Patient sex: M
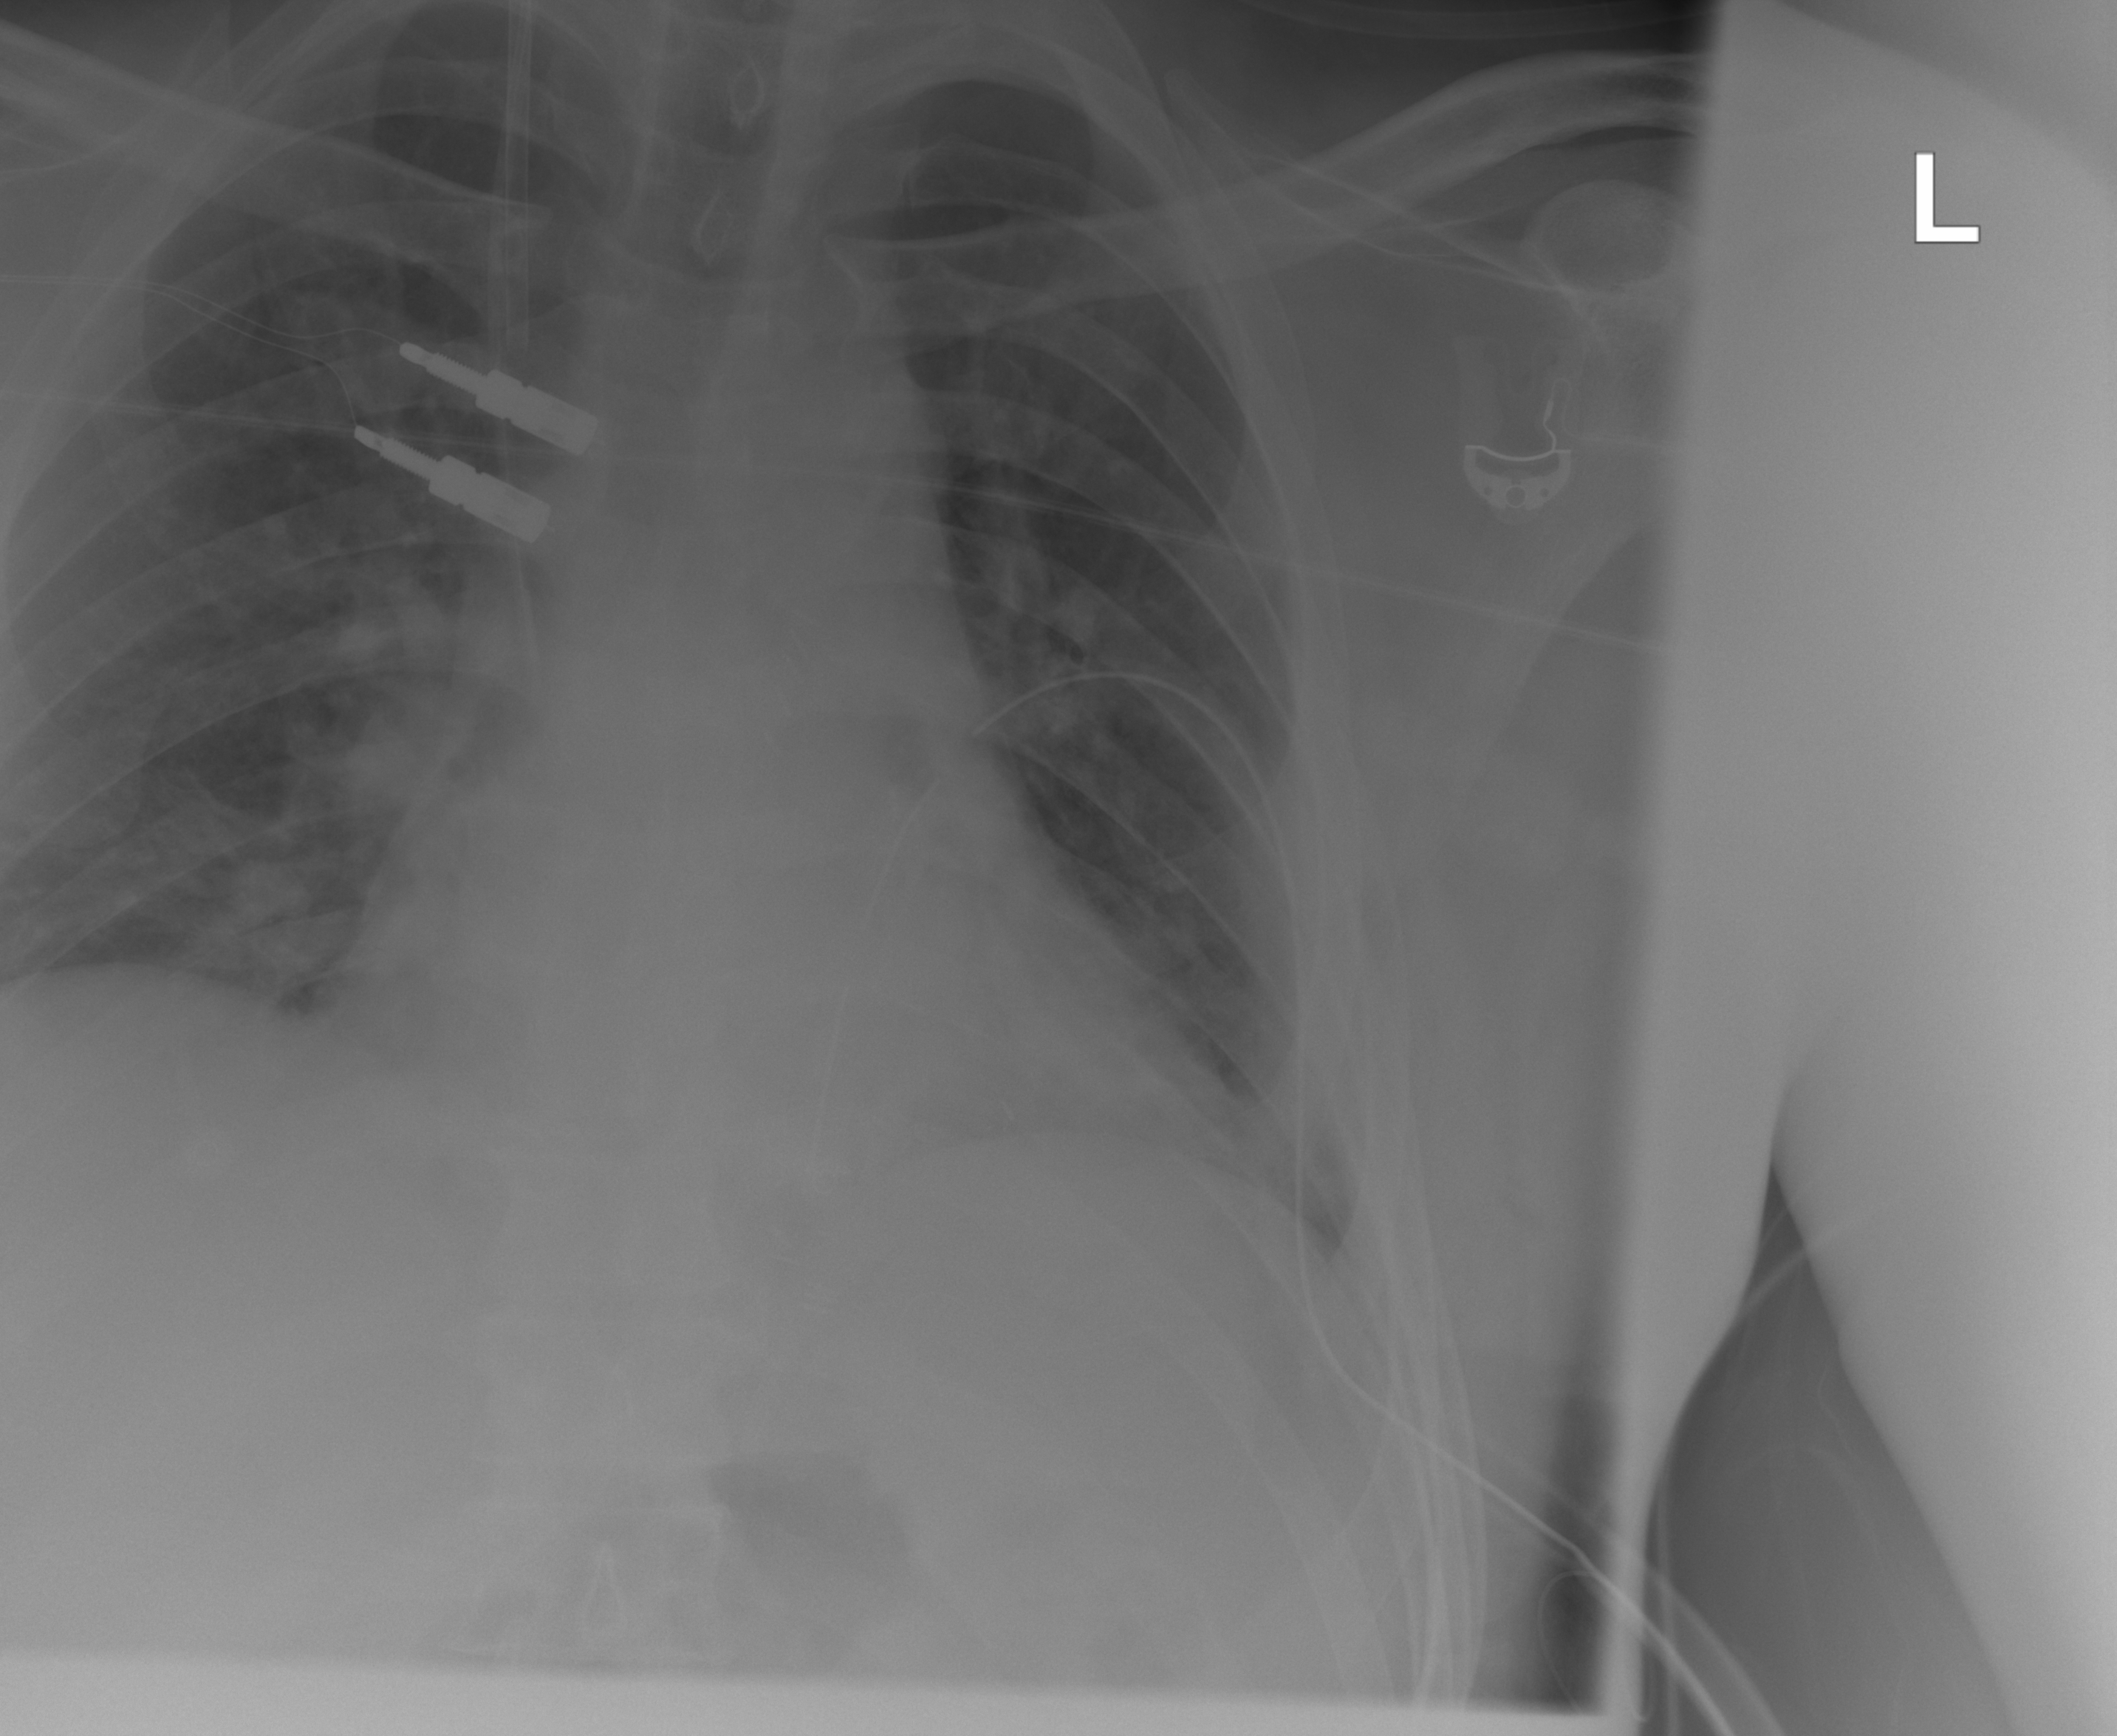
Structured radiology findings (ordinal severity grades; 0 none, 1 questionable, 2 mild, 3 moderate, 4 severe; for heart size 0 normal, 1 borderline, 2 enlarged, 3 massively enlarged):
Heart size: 0
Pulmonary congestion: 0
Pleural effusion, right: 0
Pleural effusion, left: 0
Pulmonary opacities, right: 0
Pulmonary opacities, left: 0
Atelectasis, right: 2
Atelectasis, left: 2